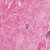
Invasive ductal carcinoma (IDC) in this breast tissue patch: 0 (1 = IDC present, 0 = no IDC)